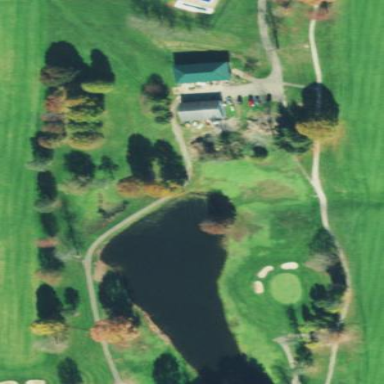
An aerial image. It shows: Water hazard on golf course. The hazard is natural water feature.